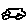
Label: car